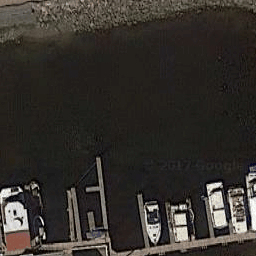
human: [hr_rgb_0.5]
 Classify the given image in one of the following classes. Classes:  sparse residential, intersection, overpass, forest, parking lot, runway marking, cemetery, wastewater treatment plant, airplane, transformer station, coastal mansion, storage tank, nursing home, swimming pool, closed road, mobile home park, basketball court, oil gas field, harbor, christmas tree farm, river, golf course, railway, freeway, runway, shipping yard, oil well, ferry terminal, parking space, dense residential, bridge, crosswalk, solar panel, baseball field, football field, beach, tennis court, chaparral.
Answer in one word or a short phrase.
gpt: harbor